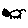
Label: cat